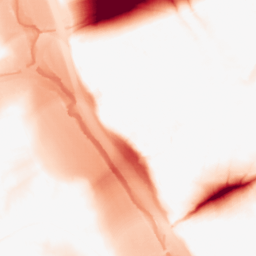
Category: morphological
Decomposition family: tophat
Decomposition parameters: size: 50
mode: black
Upsampling method: sinc_hamming
Upsampling parameters: scale: 2
kernel_size: 4
Upsampling scale: 2